Question: In an android website, I found an article about a widget similar to a drop-down list for selecting items. (Following is the link to the site; and it shows all the codes).
<URL>
It uses the following code to display a message once you have selected a planet.
'Toast.makeText(parent.getContext(), "Mars Selected", Toast.LENGTH_LONG).show();'
But this message "Planet is Selected" is only going to display for about 3 seconds and then it disappears. how can I output the "Mars Selected" message as a text layout in to the screen(So that it will stay on the screen permanently till I select another item from the list)? How can I use 'addView(tv)' instead of 'setContentView(tv)' Any help would be greatly appreciated.
'''
public class MyOnItemSelectedListener implements OnItemSelectedListener {
public void onItemSelected(AdapterView<?> parent, View view, int pos, long id)
{
if (parent.getItemAtPosition(pos).toString().equals("Mars"))
{ TextView tv = new TextView(HelloSpinner.this);
tv.setText(parent.getItemAtPosition(pos).toString() + "Mars Selected");
setContentView(tv); //How can I use addView(tv); here?
//Toast.makeText(parent.getContext(), "Mars Selected", Toast.LENGTH_LONG).show();
}if (parent.getItemAtPosition(pos).toString().equals("Earth"))
{ TextView tv = new TextView(HelloSpinner.this);
tv.setText(parent.getItemAtPosition(pos).toString() + "Earth Selected");
setContentView(tv); //How can I use addView(tv); here?
//Toast.makeText(parent.getContext(), "Earth Selected", Toast.LENGTH_LONG).show();
}
}
public void onNothingSelected(AdapterView parent)
{
// Do nothing.
} }
'''

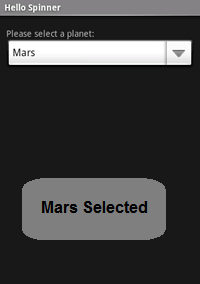
Answer: Just add another textview below the spinner like
'''
<?xml version="1.0" encoding="utf-8"?>
<LinearLayout xmlns:android="http://schemas.android.com/apk/res/android"
android:orientation="vertical" android:padding="10dip"
android:layout_width="fill_parent" android:layout_height="wrap_content">
<TextView android:layout_width="fill_parent"
android:layout_height="wrap_content" android:layout_marginTop="10dip"
android:text="@string/planet_prompt"/>
<Spinner android:id="@+id/spinner" android:layout_width="fill_parent"
android:layout_height="wrap_content"
android:prompt="@string/planet_prompt"/>
<TextView android:layout_width="fill_parent"
android:layout_height="wrap_content" android:layout_marginTop="10dip"
android:id="@+id/label"/>
</LinearLayout>
'''
Then in your code do some thing like
'''
TextView label = (TextView)findViewById(R.id.label);
label.setText(THE STRING FROM THE SPINNER);
'''
Ideally you should only call setContentView one time during onCreate. To updated the screen you should add and remove view and not call setContentView multiple times.